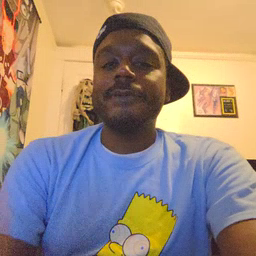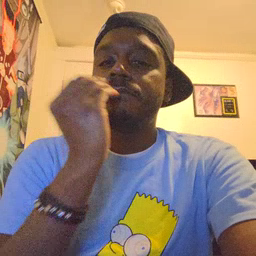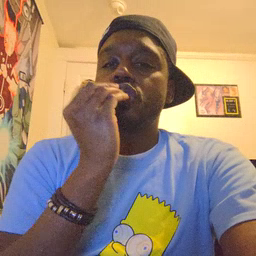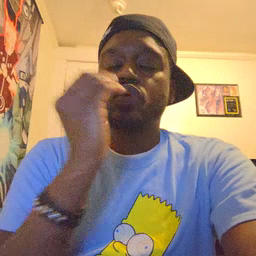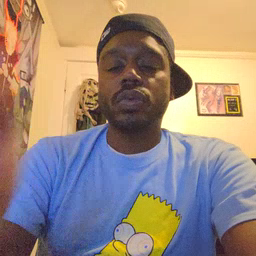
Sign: food